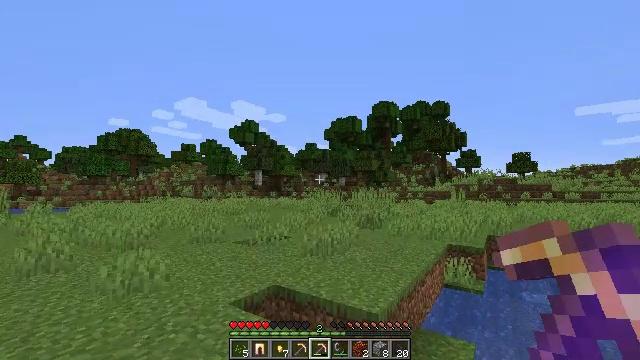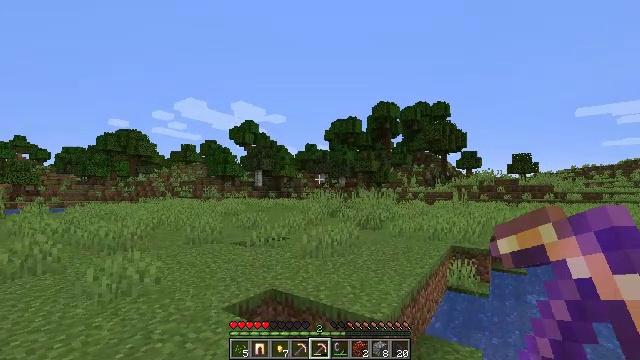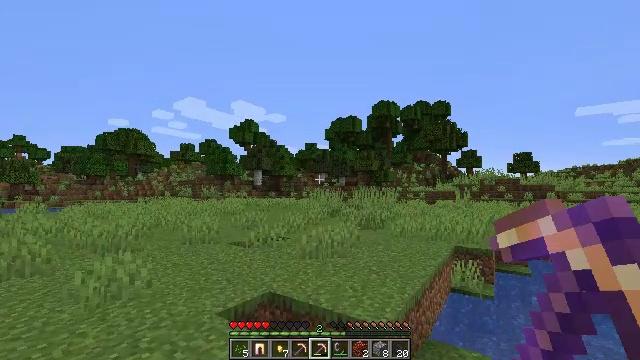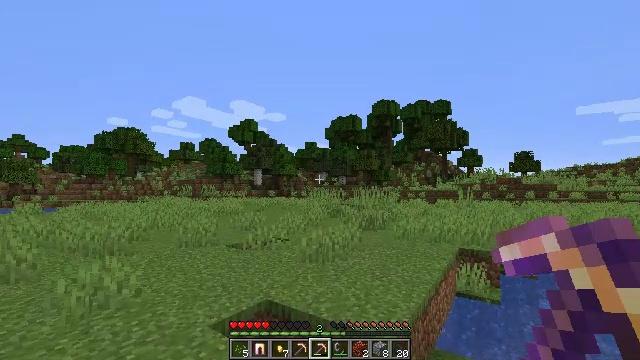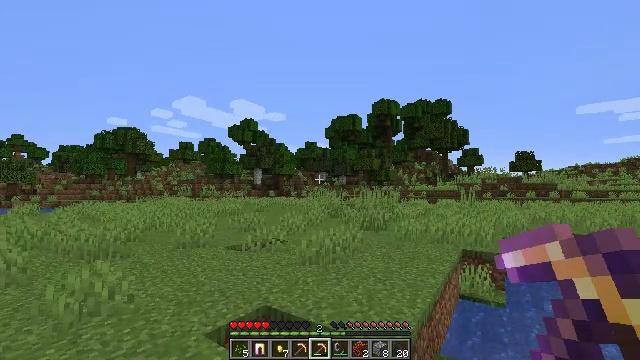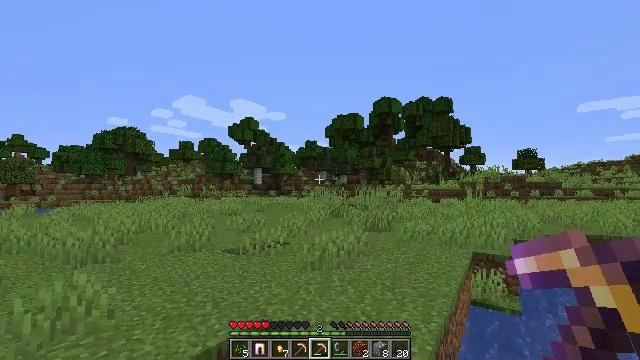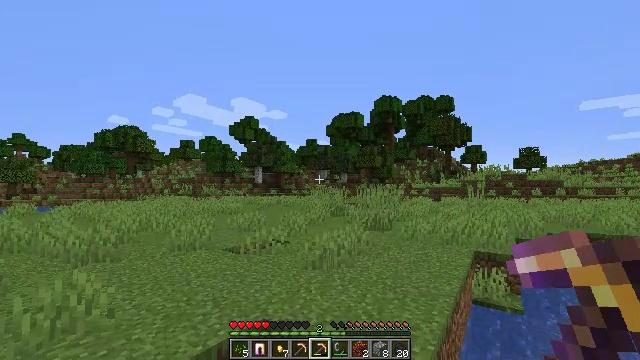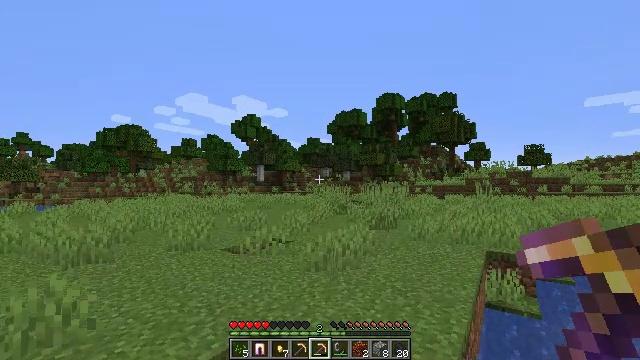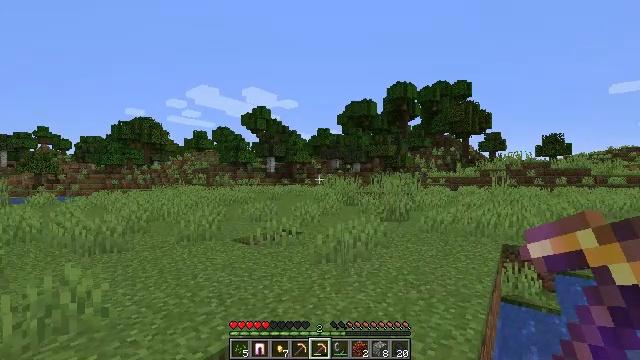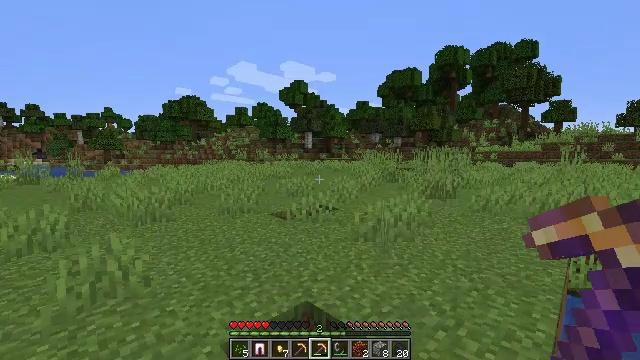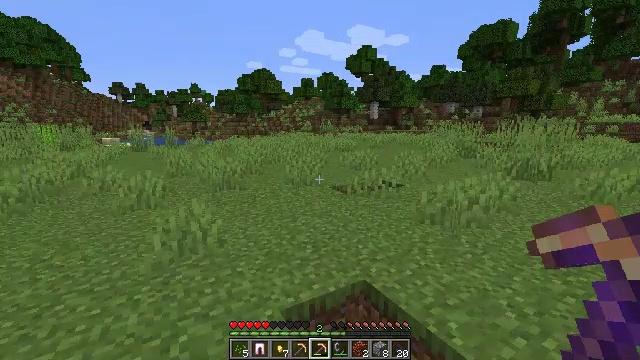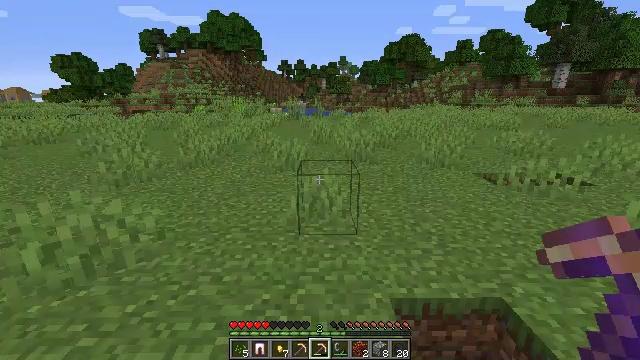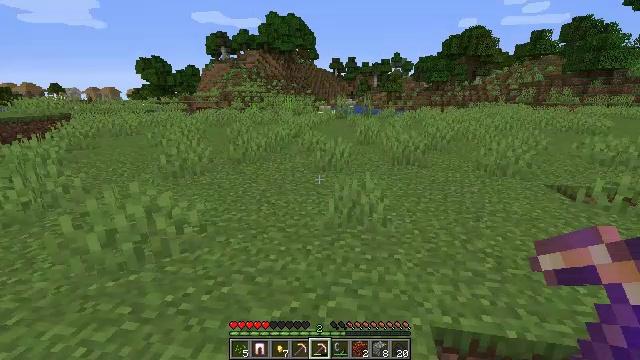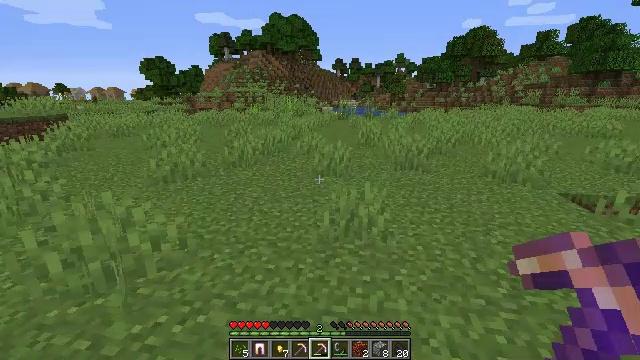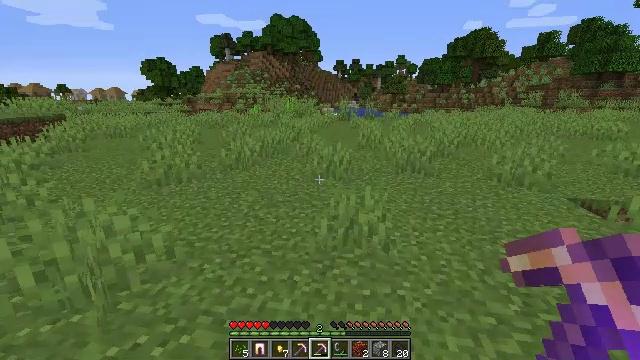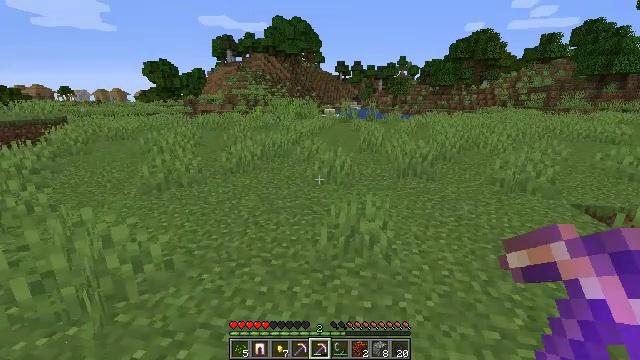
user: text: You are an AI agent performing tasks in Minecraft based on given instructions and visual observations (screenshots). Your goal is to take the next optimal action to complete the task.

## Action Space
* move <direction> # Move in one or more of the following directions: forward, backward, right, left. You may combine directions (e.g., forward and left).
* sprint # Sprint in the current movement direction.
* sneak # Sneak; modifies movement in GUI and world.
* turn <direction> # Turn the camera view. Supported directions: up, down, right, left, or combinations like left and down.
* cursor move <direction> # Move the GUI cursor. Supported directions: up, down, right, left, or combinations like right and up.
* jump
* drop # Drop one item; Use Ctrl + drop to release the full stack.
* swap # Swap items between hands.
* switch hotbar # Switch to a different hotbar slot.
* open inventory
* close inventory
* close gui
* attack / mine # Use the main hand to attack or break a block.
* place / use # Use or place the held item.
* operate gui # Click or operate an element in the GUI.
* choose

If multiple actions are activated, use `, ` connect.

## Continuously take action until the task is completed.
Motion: motion action
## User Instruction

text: Gather grass on the ground.
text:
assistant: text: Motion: move forward
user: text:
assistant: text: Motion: move forward
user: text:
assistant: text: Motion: move forward
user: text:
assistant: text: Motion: move forward
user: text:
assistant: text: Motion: move forward
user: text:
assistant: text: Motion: move forward
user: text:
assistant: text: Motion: move forward
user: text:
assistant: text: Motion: move forward, turn left and down
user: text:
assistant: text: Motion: move forward, turn left and down
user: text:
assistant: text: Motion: move forward, turn left and down
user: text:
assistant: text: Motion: move forward, turn left and down
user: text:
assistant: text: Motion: move forward, turn left
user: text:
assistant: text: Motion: move forward
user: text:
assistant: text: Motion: move forward
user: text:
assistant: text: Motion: move forward, jump
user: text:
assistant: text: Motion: move forward, turn left and up, jump
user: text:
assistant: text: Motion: move forward, turn left and up, jump
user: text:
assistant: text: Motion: move forward, jump
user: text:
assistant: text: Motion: move forward, jump
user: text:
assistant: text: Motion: move forward, jump
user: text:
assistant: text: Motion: move forward
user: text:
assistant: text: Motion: move forward
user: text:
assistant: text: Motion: move forward
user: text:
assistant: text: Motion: move forward
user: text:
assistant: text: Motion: move forward
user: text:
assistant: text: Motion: move forward
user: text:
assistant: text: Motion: move forward
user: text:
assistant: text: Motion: move forward
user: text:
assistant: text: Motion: move forward
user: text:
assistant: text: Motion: move forward